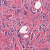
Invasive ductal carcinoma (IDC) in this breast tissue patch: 1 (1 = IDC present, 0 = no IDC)